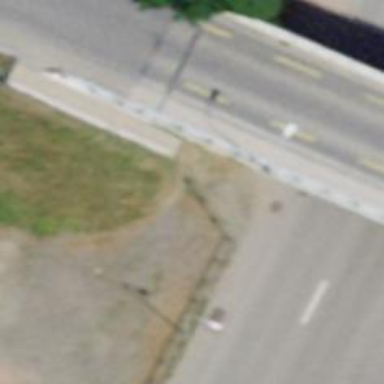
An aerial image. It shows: Set of steps on the road.